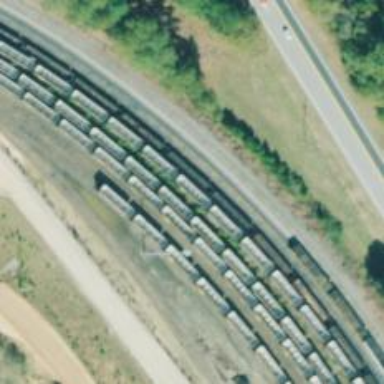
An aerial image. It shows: Railway yard for car storage with rail tracks.